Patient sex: F
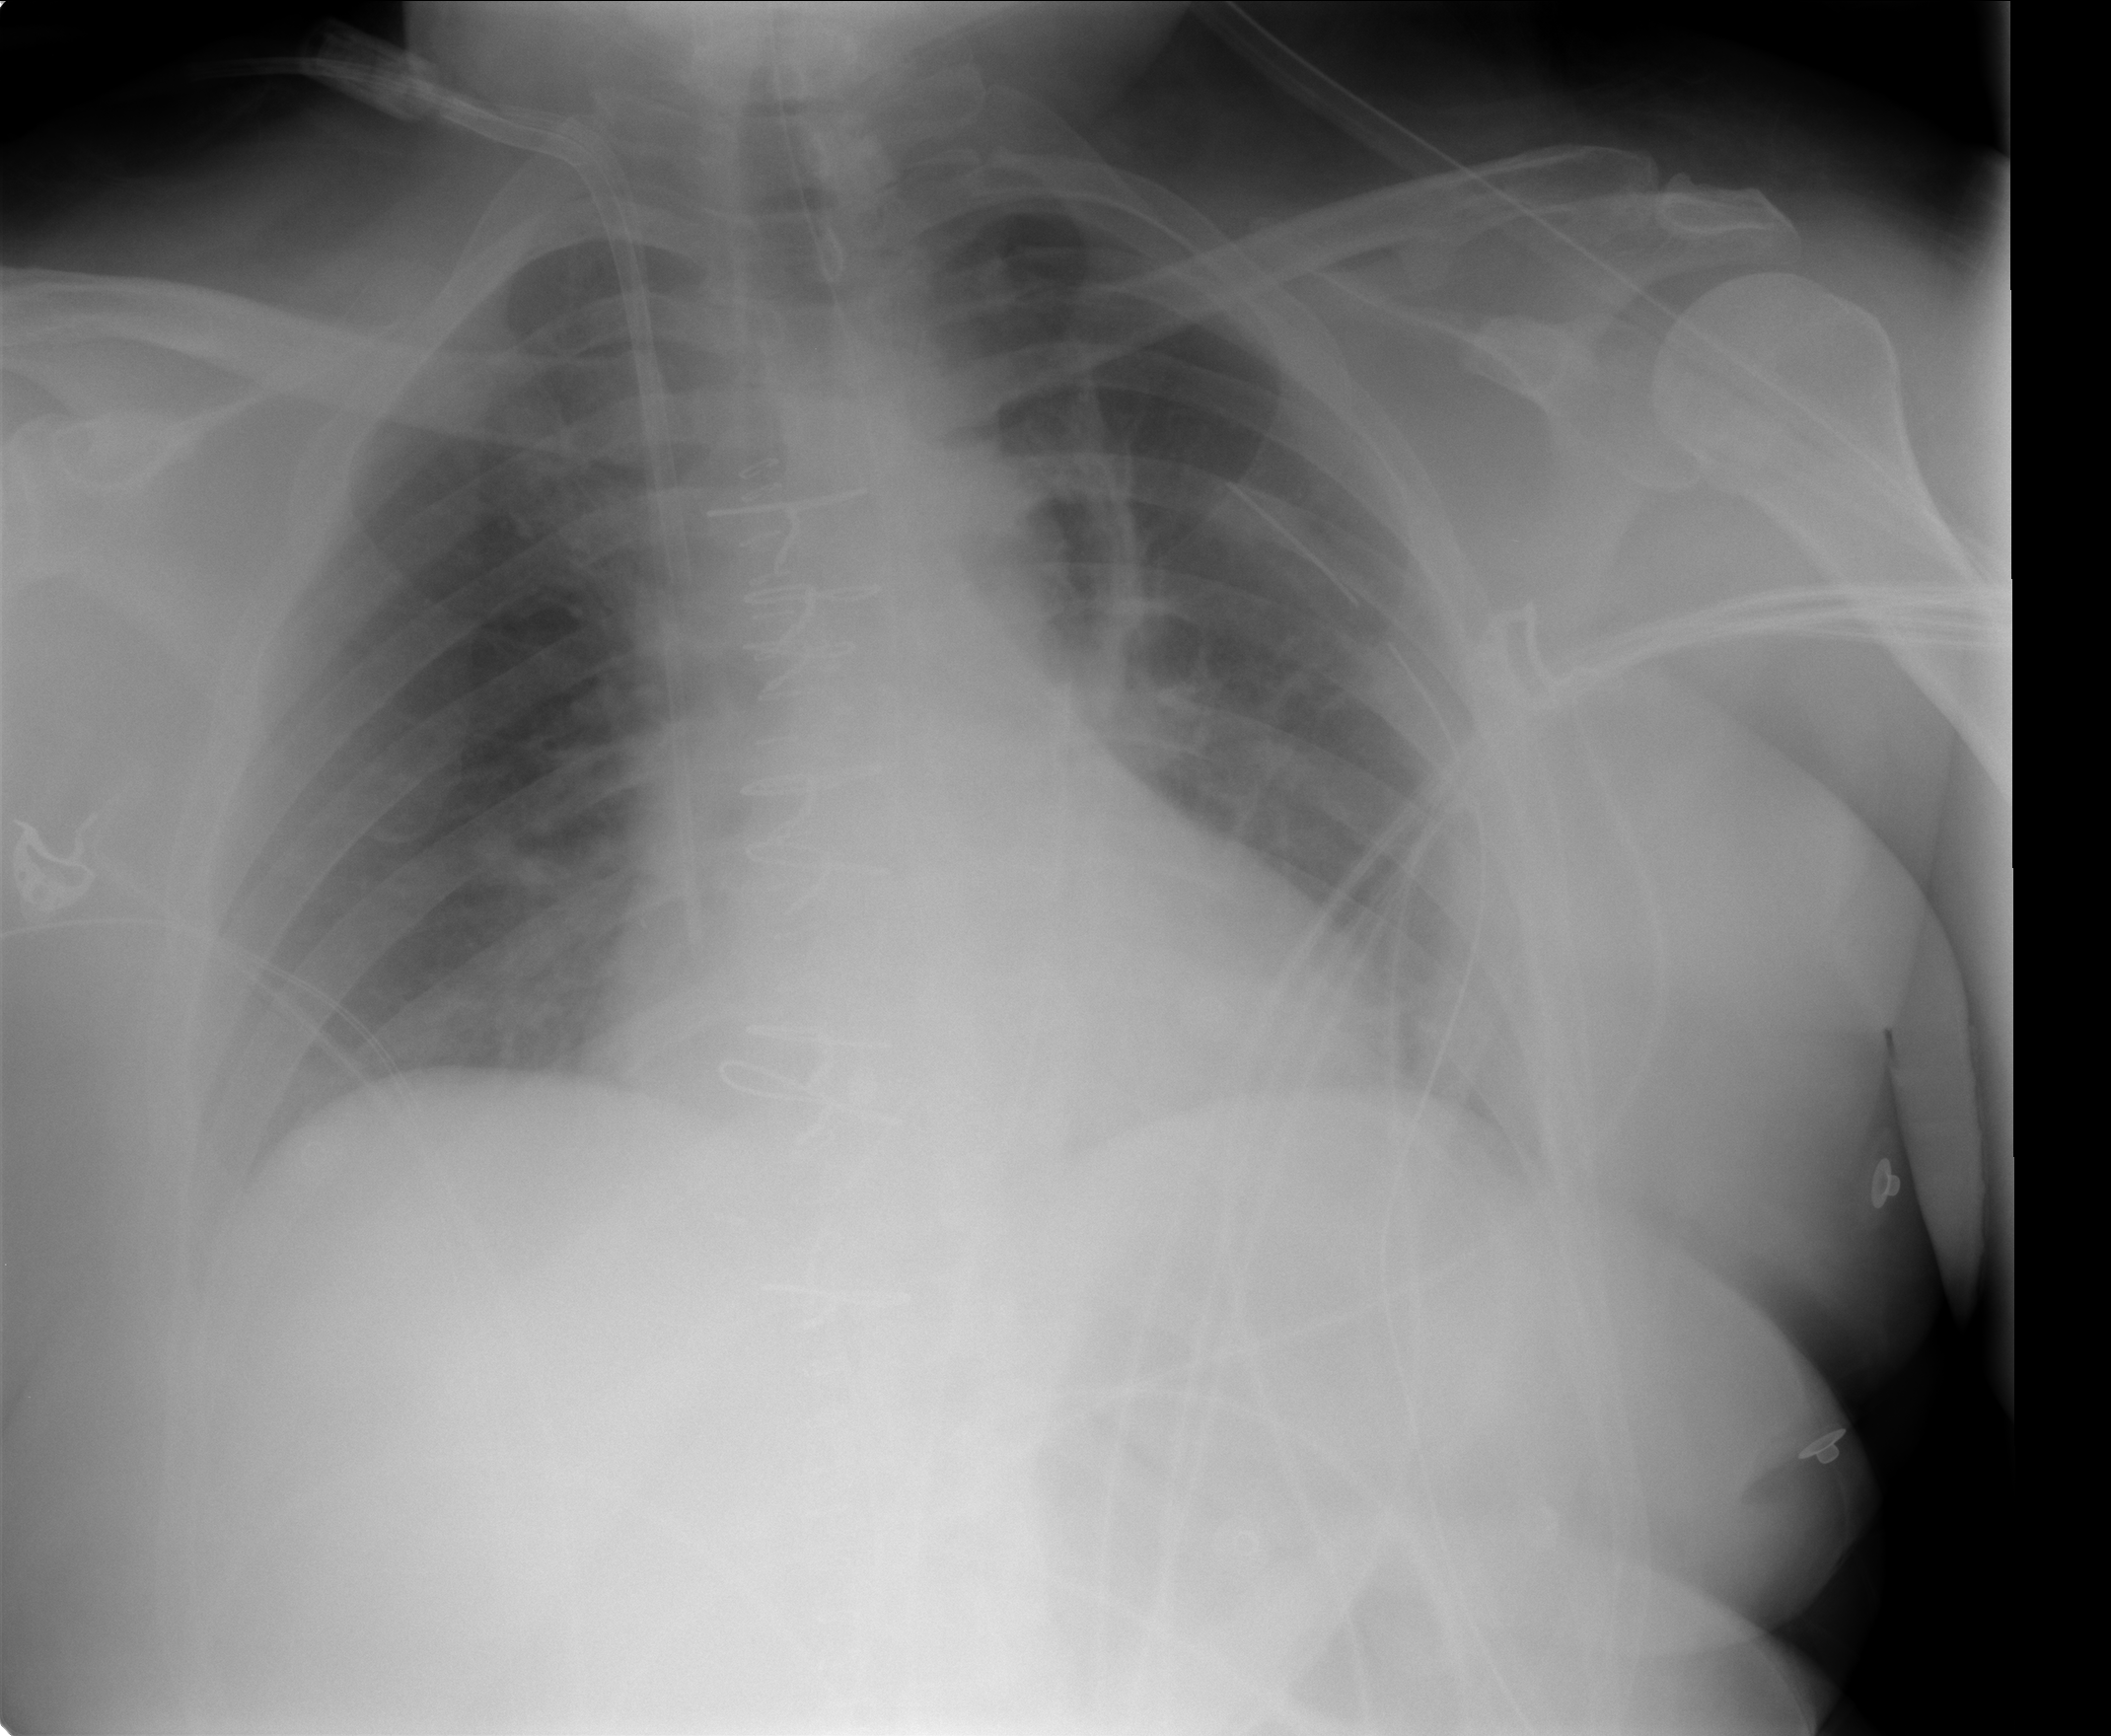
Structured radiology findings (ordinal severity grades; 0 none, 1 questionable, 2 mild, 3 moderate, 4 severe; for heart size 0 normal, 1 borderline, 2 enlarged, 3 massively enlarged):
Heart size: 1
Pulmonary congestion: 0
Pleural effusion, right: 0
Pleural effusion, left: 1
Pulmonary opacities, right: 0
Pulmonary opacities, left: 0
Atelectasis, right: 0
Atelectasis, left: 2